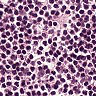
Metastatic tissue present: no